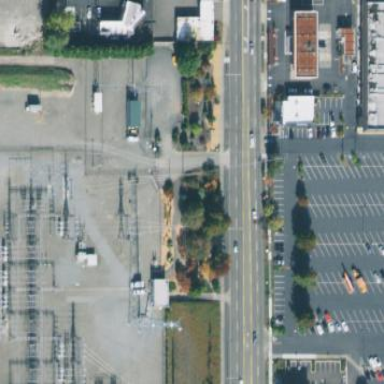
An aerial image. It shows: Fenced power substation at the transmission level.